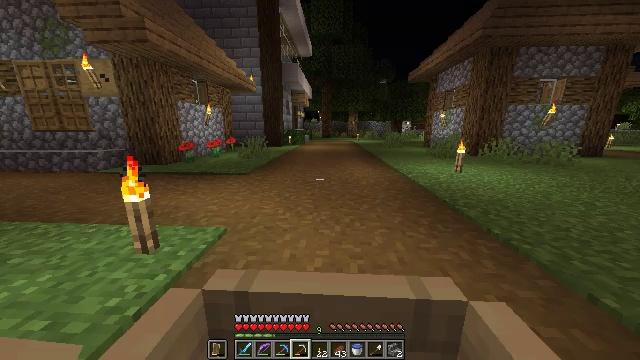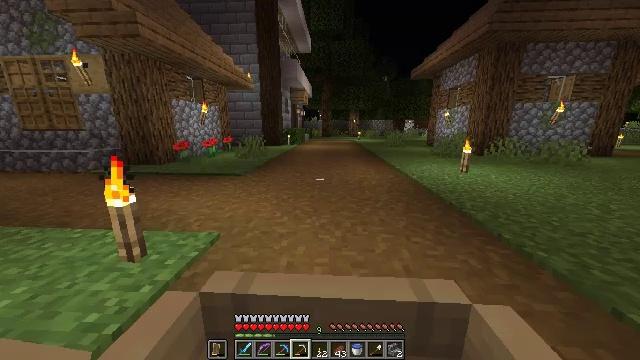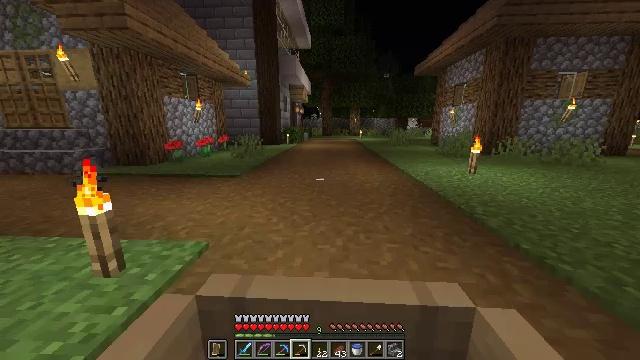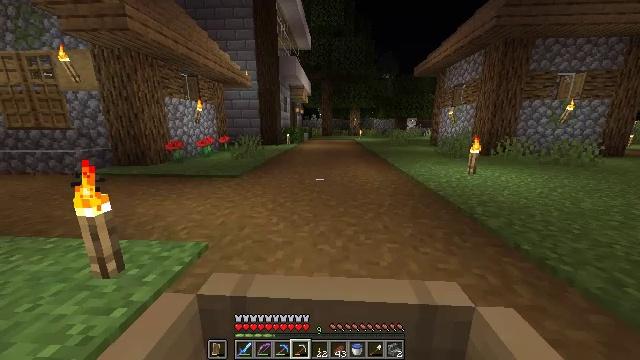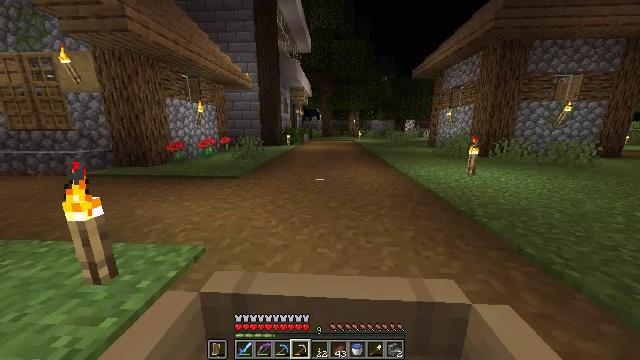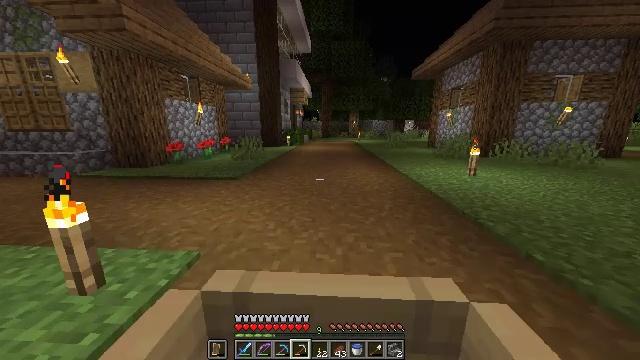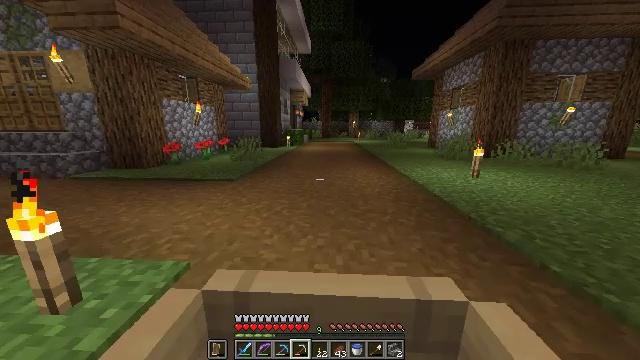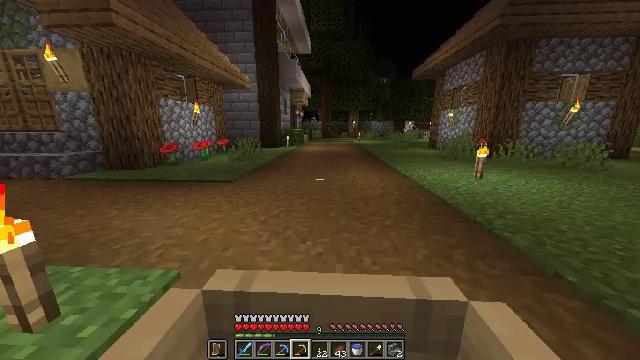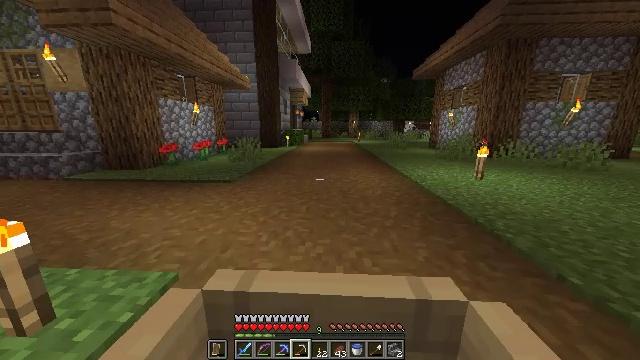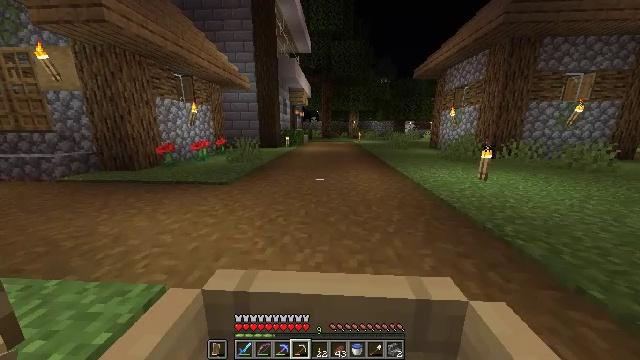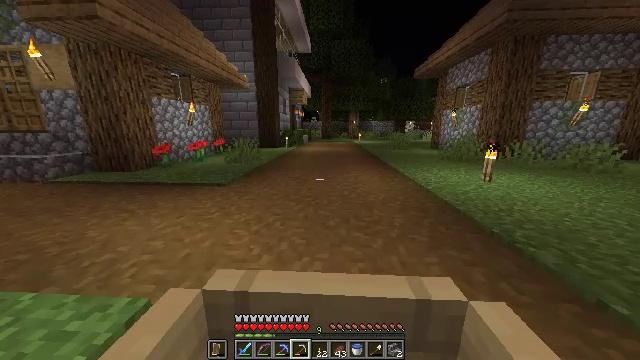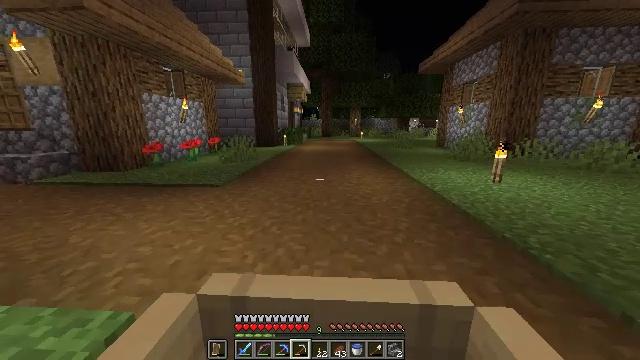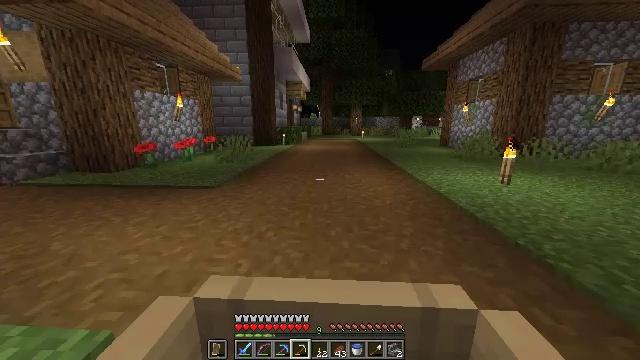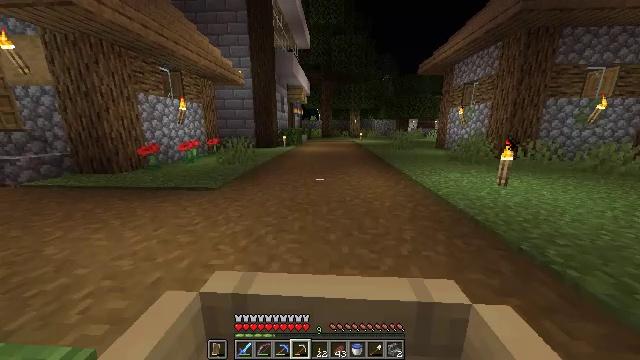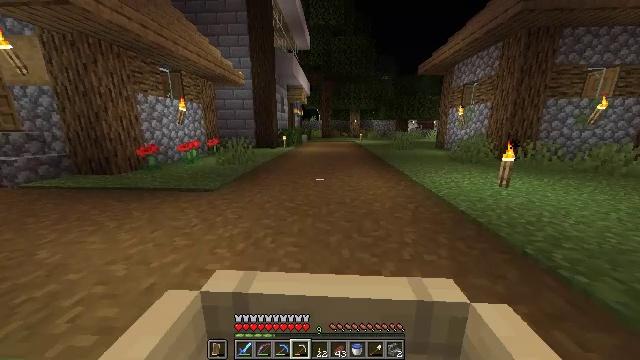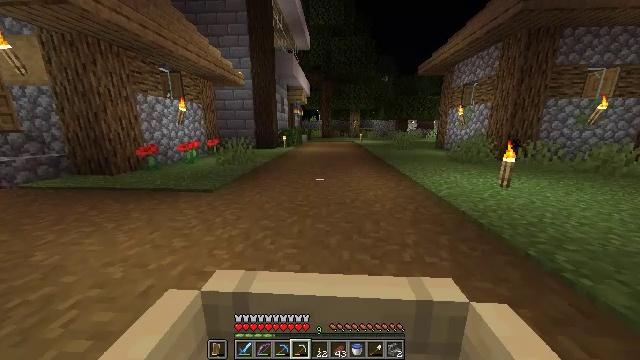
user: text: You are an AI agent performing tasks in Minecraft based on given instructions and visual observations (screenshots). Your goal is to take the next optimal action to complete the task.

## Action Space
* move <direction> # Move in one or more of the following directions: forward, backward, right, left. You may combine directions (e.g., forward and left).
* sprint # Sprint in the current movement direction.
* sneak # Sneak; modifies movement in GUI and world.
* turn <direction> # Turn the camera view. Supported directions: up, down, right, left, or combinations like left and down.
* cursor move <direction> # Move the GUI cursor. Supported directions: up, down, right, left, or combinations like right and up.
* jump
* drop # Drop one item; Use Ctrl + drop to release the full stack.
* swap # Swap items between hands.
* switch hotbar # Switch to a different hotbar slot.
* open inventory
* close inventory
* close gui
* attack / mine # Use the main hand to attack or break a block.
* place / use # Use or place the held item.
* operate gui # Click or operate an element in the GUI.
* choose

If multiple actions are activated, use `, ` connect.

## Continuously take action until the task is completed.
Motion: motion action
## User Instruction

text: Remove the oak pressure plate from the ground.
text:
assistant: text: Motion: move forward, sprint
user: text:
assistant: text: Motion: move forward, sprint
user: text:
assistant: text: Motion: move forward, sprint
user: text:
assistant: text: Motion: move forward, sprint
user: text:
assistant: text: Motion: move forward, sprint
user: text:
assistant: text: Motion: move forward, sprint
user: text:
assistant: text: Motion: move forward, sprint
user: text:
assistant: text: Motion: move forward, sprint
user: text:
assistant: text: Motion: move forward, sprint
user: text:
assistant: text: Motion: move forward, sprint
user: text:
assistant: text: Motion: move forward, sprint
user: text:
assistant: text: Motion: move forward, sprint
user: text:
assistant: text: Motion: move forward, sprint
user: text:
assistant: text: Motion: move forward, sprint
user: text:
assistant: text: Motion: move forward, sprint
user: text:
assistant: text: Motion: move forward, sprint
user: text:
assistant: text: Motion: move forward
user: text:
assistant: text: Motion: move forward
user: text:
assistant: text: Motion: move forward and move left
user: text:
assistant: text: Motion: move forward and move left
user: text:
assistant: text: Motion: move forward and move left
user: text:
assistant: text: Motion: move forward and move left
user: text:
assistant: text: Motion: move forward and move left
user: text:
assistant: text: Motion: move forward and move left
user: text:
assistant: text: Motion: move forward and move left
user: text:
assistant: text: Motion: move forward and move left
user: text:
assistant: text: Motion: move forward and move left
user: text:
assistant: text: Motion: move forward and move left
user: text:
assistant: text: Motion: move forward and move left
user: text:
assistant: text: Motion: move forward and move left